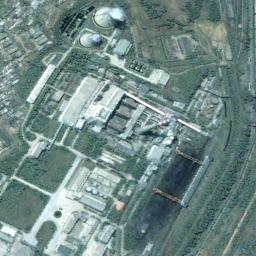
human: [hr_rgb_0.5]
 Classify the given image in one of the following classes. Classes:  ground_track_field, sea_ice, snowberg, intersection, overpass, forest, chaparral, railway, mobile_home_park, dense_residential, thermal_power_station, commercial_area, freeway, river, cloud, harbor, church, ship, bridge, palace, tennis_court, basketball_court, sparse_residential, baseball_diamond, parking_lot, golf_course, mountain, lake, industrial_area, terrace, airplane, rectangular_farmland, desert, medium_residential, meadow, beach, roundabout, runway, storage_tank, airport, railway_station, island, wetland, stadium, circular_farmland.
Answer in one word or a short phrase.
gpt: thermal_power_station